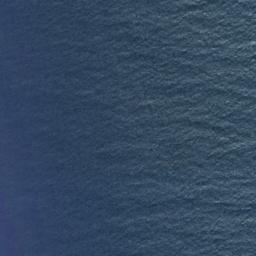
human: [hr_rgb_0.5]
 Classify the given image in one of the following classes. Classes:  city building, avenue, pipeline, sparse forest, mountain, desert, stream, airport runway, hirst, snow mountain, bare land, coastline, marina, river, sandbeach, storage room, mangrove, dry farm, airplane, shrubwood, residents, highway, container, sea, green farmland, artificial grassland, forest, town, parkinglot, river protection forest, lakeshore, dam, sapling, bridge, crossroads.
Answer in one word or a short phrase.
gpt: sea